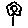
Label: flower